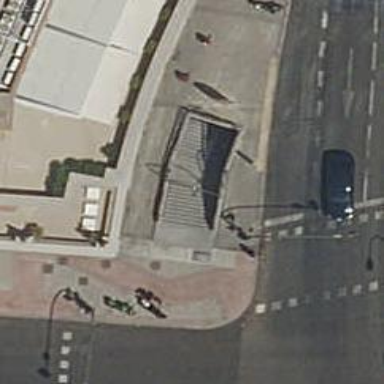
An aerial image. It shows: Subway entrance.